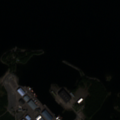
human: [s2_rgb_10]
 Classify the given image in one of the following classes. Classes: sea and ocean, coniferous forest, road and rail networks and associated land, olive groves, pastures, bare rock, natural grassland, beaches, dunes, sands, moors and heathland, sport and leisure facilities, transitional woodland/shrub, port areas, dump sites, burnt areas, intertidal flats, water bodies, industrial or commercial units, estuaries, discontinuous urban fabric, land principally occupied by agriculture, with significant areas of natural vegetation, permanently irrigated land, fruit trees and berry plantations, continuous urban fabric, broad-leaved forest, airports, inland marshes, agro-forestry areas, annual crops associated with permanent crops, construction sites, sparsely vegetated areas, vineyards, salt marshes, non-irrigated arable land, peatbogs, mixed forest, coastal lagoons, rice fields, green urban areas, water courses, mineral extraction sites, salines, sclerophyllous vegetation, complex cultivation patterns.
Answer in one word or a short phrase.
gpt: port areas, land principally occupied by agriculture, with significant areas of natural vegetation, sea and ocean